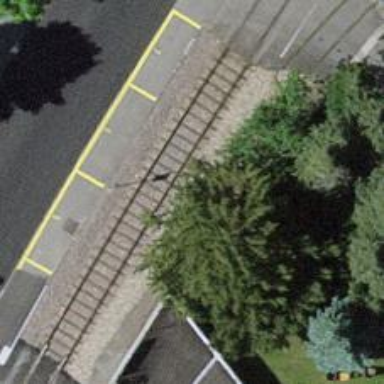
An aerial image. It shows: Disused railway spur service.